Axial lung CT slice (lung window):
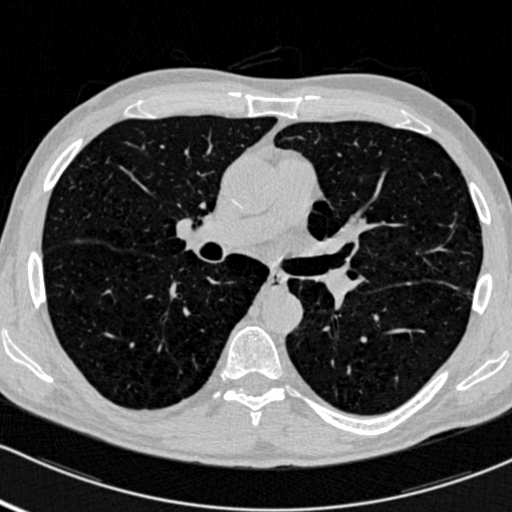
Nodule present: no